Question: With p4api.net, I can not load p4bridge.dll.
I can't add it as a reference to the solution without getting the following error:

If I don't include it, I get the following runtime exception:
> Test method CFTT.Business.Test.GeneralTests.ddddd threw exception:
System.DllNotFoundException: Unable to load DLL 'p4bridge.dll': The
specified module could not be found. (Exception from HRESULT:
0x8007007E)
If I manually copy the the dll to the build output directory without explicitly referencing it I also get get the above error, though I'm running this threw the unit test, so it may be a side path-ing issue.
The above is with the 32 bit, if I try to use the 64 bit (which I would rather), I also get the same error with the p4bridge.dll but at run time, I get:
> Test method CFTT.Business.Test.GeneralTests.ddddd threw exception:
System.BadImageFormatException: Could not load file or assembly
'p4api.net, Version=2013.2.66.1822, Culture=neutral,
PublicKeyToken=f6b9b9d036c873e1' or one of its dependencies. An
attempt was made to load a program with an incorrect format.
Does anyone have any experience with these issues?
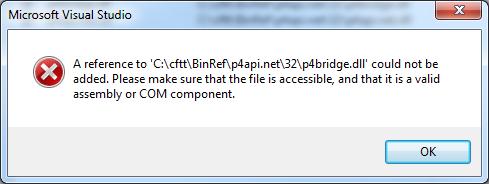
Answer: You need to add a reference to 'p4api.net.dll' - this is the .Net assembly.
'p4bridge.dll' is a native COM enabled library, which I believe needs to be in the same directory but does not need to be referenced directly from your code.